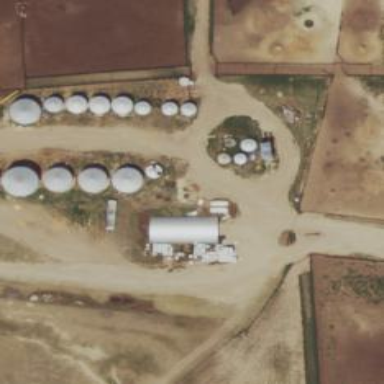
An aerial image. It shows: Silo.